Question: I tried to use this <URL> it does work correctly on my test project, but it doesn't work in our main project.
How can I debug this? I checked lastwin32error it returns a 0 which I guess is good.
EDIT: It does work in the designer but when I run the project it doesn't.
I created a <URL> I'm still waiting for some response there...
I uploaded there the project that makes the problem. If I could upload it here too I'll do it.
EDIT: I found that if I set this 2 check boxes then it'll work...
is there a way around it, I don't want to set the 'enable application framework' because it requires a form as the start-up form.

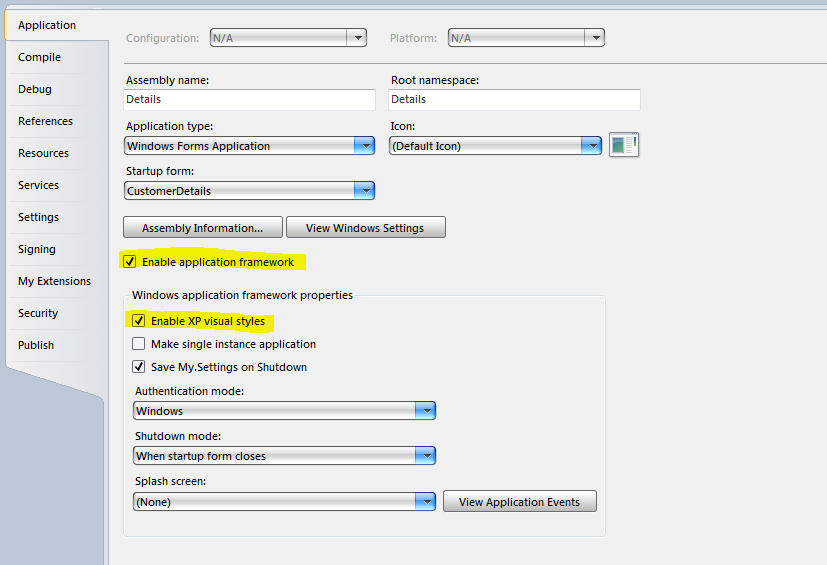
Answer: The Windows cue banner, if it's what you're using, has some limitation and requirements.
> You cannot set a cue banner on a multiline edit control or on a rich
edit control. To use this API, you must provide a manifest specifying
Comclt32.dll version 6.0.
See here for the official details: <URL>
EDIT: The Comctl32 issue means in .NET, you mist ensure there is a 'Application.EnableVisualStyles()' line in your program start code, before 'Application.Run()'.